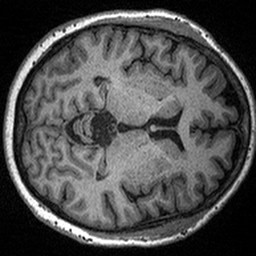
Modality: T1w
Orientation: axial
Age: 64
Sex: female
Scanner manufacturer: siemens
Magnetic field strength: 3 T
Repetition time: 2.3 s
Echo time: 0.00298 s